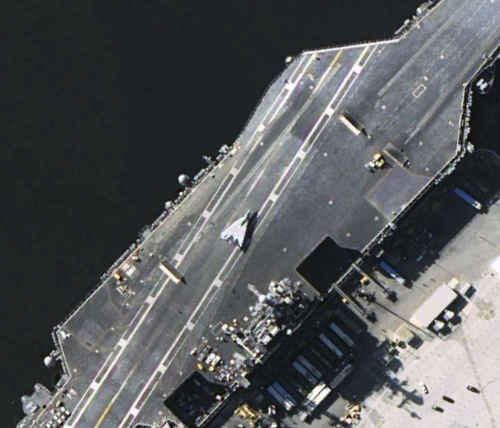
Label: KittyHawk-class_aircraft_carrier